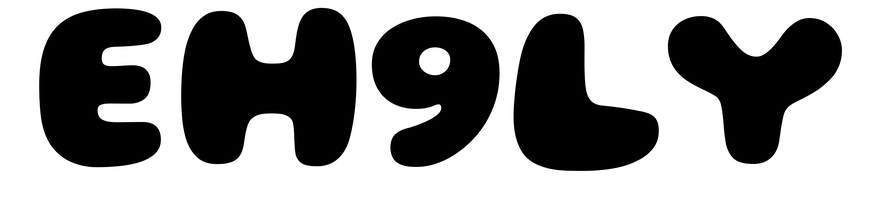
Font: Gluten_ExtraBold